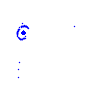
Particle: proton